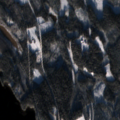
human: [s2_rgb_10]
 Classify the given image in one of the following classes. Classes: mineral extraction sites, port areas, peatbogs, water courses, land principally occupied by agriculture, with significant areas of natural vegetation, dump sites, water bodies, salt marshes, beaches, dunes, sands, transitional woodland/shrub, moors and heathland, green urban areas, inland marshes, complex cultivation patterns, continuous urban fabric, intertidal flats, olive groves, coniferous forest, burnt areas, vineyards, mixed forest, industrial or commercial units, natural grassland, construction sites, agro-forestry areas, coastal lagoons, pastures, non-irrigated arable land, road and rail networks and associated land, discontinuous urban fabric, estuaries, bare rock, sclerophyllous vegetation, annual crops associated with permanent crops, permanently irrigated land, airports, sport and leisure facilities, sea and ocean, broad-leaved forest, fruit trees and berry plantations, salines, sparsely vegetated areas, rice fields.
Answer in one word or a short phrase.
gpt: coniferous forest, mixed forest, water bodies